Aerial crown-view tile of a tropical tree (Barro Colorado Island, Panama), acquired 20250616:
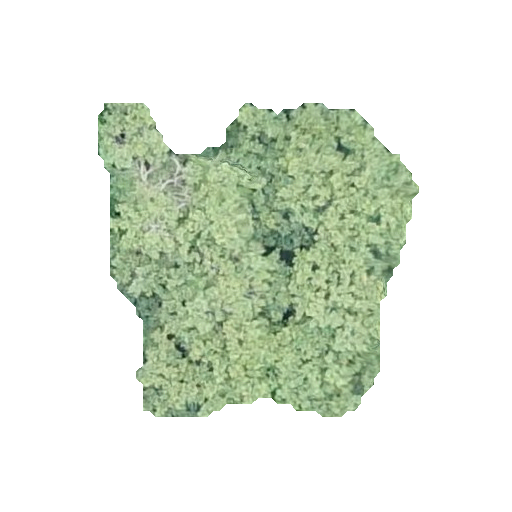
Species: Apeiba membranacea
GBIF accepted scientific name: Apeiba membranacea
Crown area: 112.5 m²